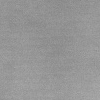
Atmospheric dust classification: dusty